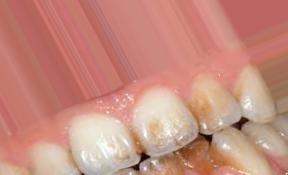
Condition: Tooth Discoloration